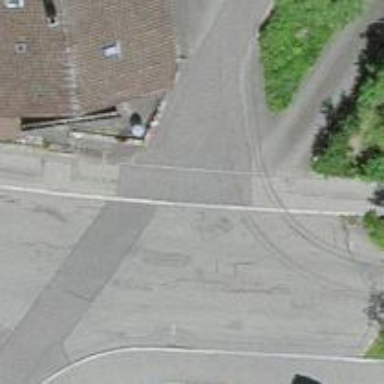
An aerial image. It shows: Uncontrolled road crossing.